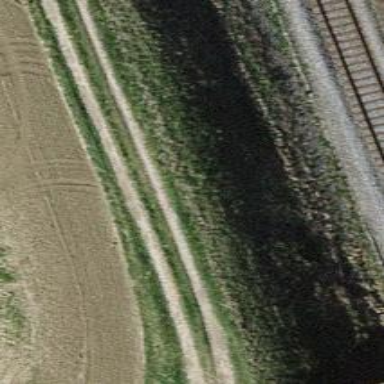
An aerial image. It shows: Grass track road with grade3 tracktype.